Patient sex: M
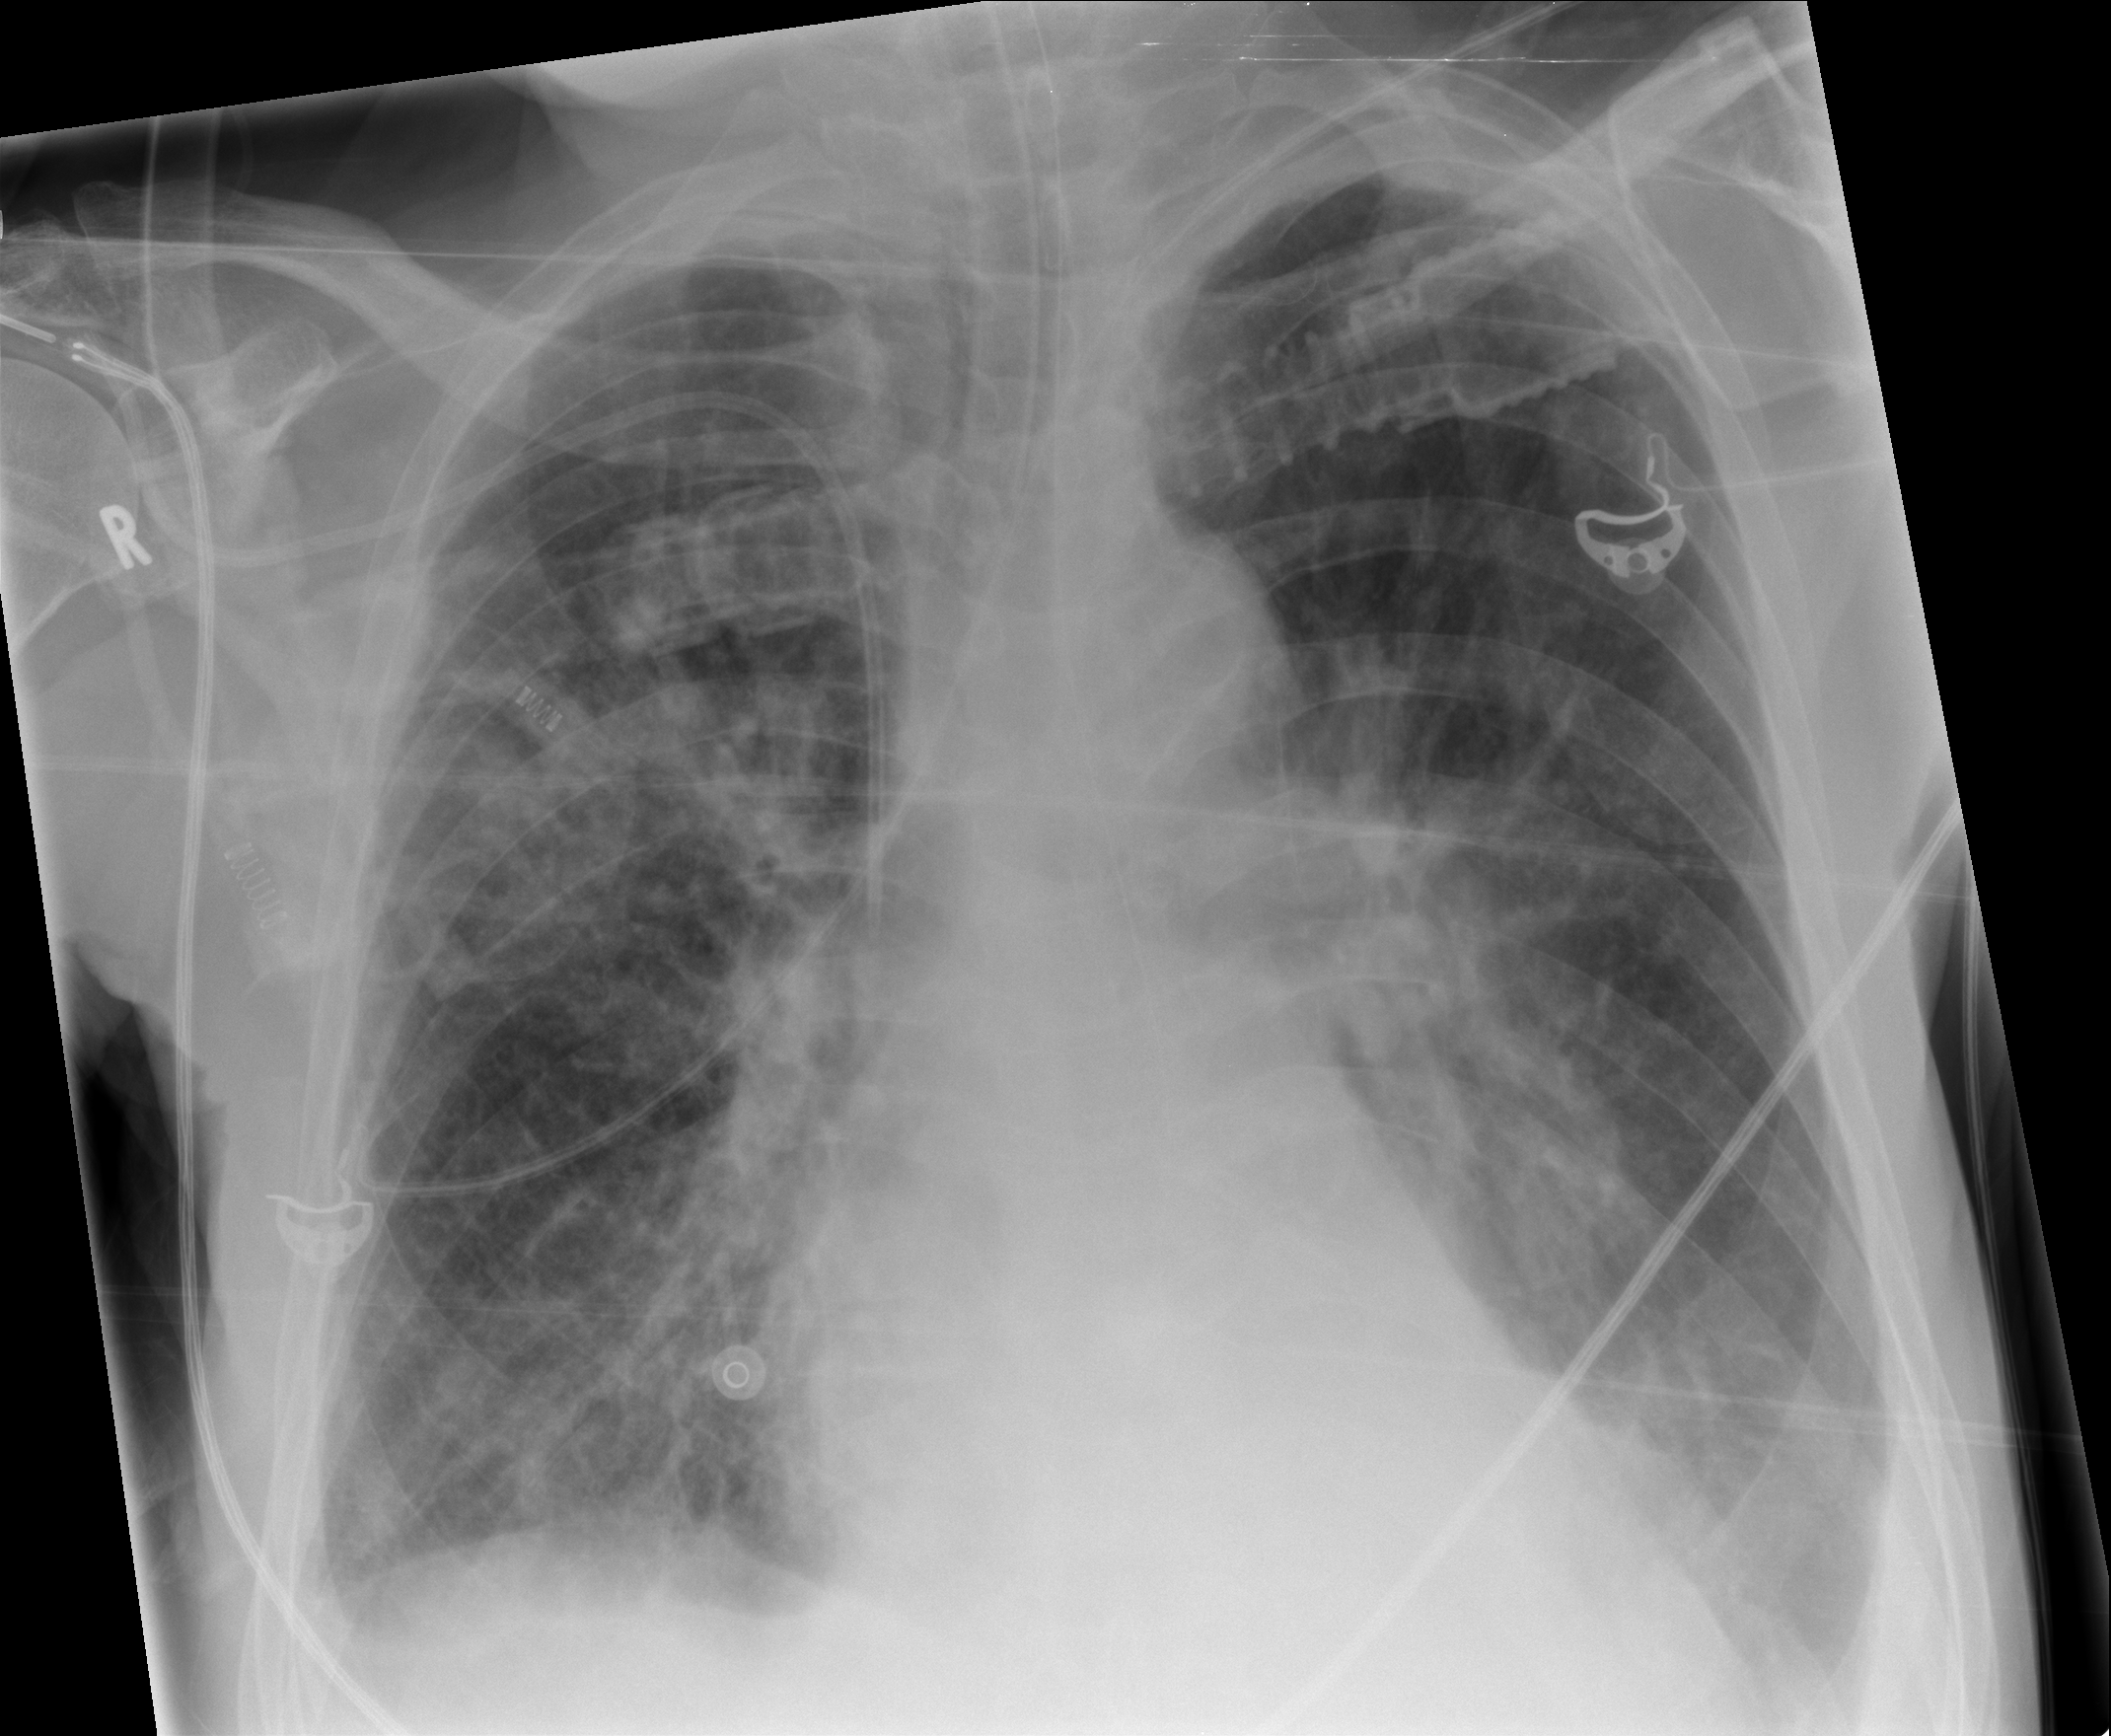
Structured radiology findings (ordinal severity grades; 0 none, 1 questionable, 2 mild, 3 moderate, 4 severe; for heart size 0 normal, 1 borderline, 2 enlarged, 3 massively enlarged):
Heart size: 0
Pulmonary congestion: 2
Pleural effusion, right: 2
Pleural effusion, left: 2
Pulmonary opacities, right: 3
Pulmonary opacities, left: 2
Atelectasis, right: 3
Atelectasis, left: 0